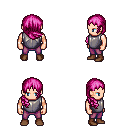
a pixel art fantasy rpg character, male body template, human, light skin, steel chest armor, magenta pants, pink right-swept hairstyle, brown shoes, four views (front, back, left, right), 2x2 character sprite sheet, small pixel art, hard edges, no anti-aliasing